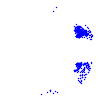
Particle: electron